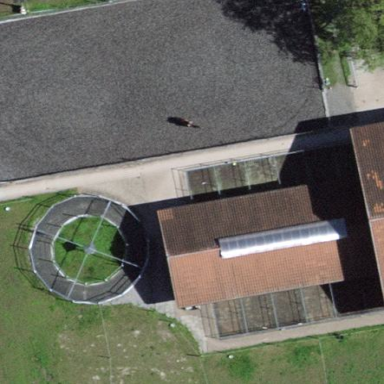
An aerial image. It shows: Equestrian pitch for leisure land use.